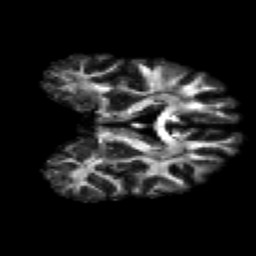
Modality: FA
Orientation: coronal
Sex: male
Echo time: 0.114 s